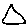
Label: triangle